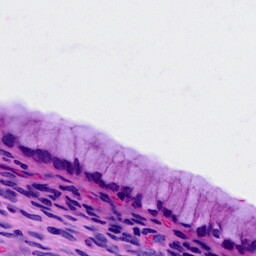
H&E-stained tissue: Cervix